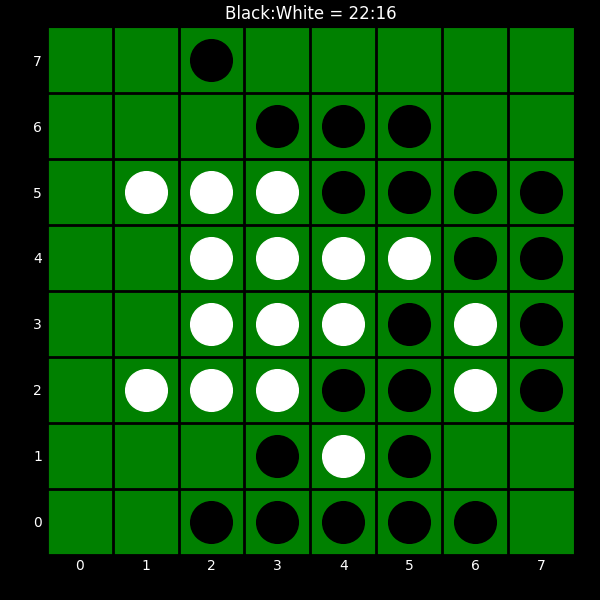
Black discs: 22
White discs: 16